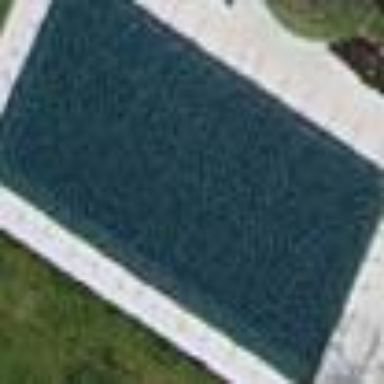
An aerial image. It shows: Swimming pool located in leisure land.